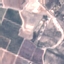
Label: PermanentCrop